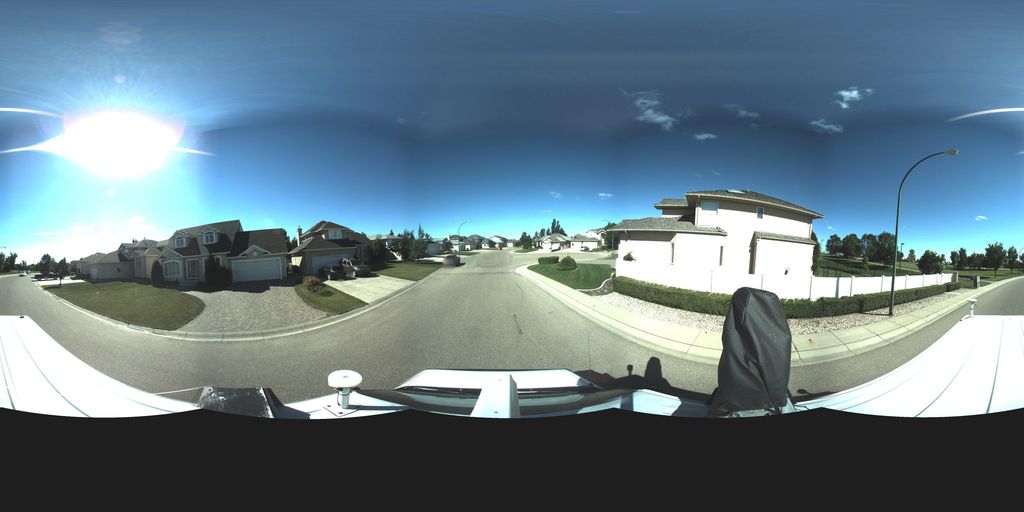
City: saskatoon